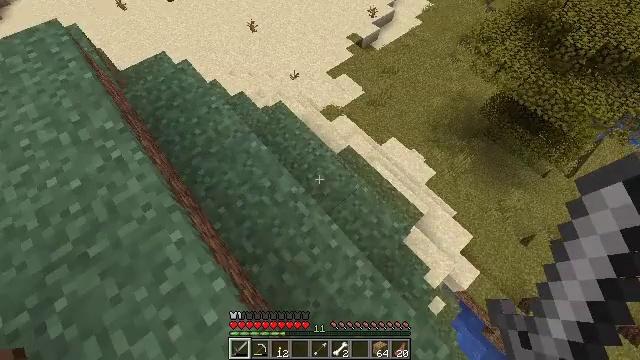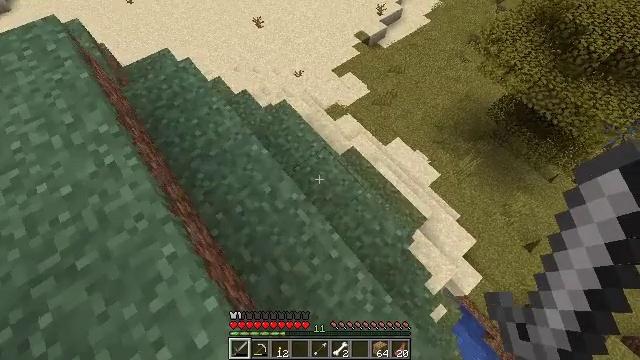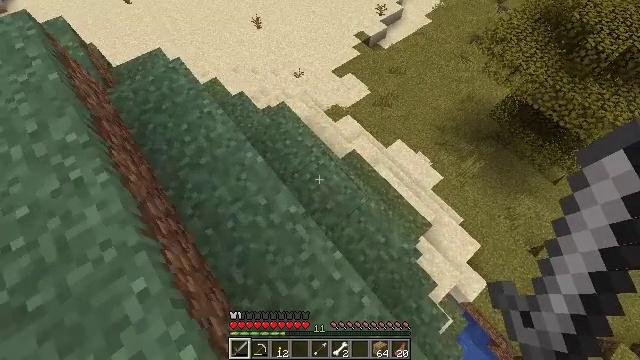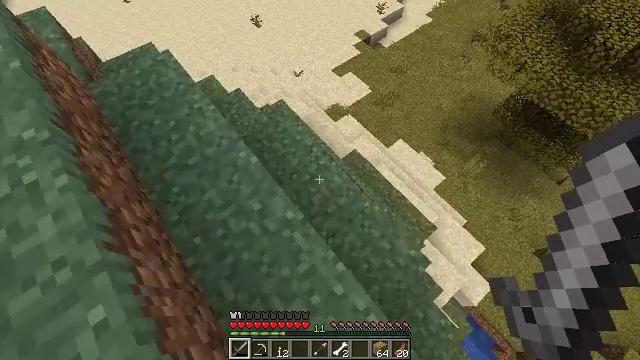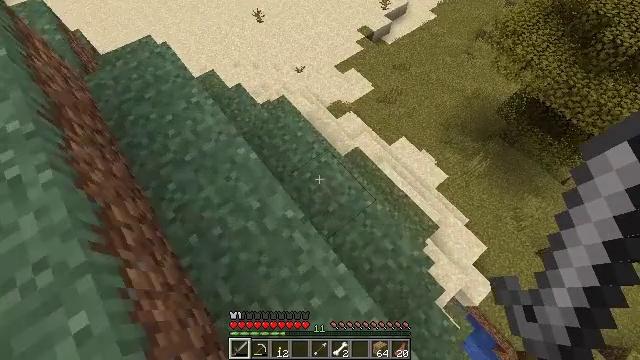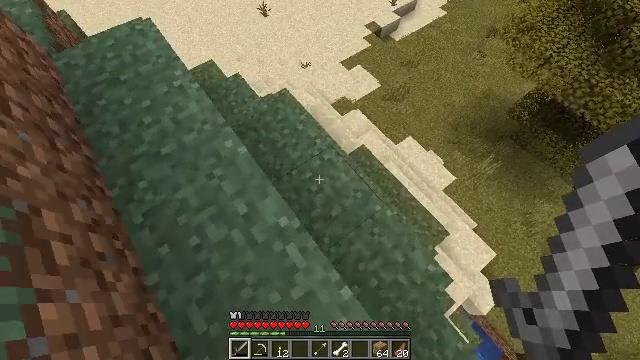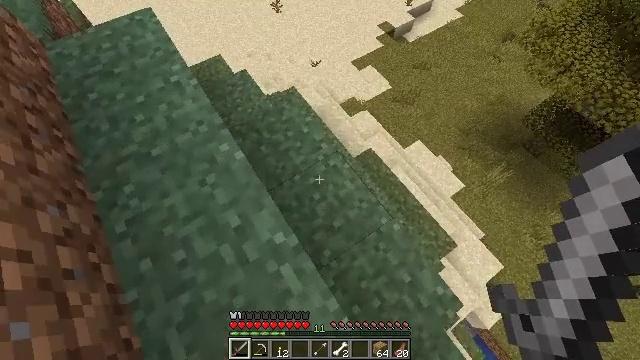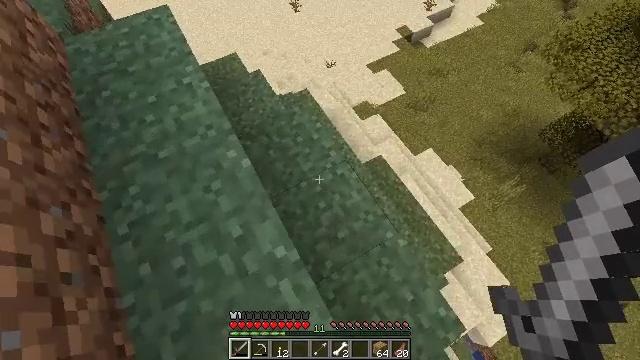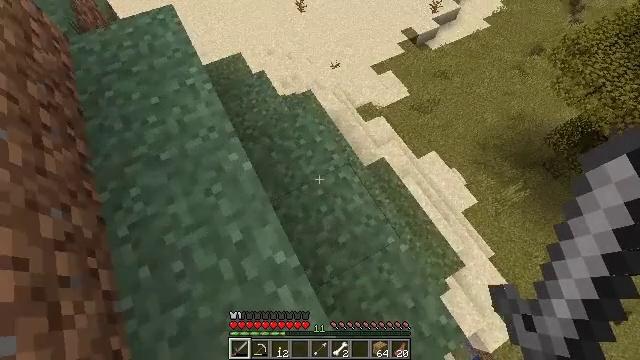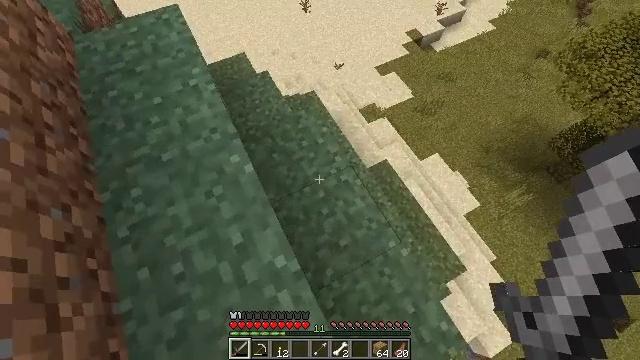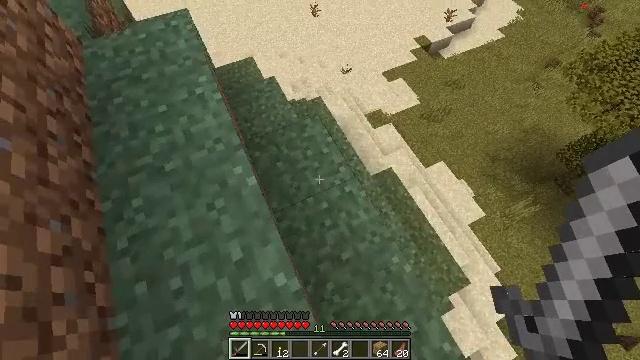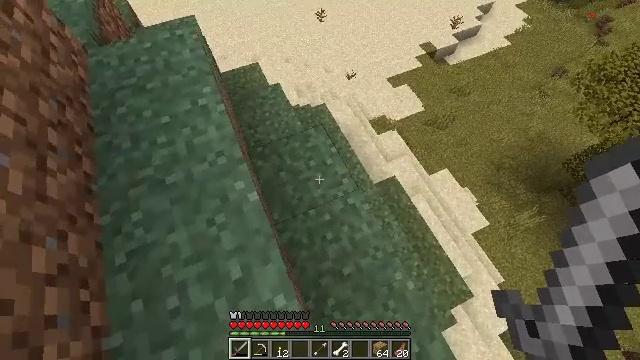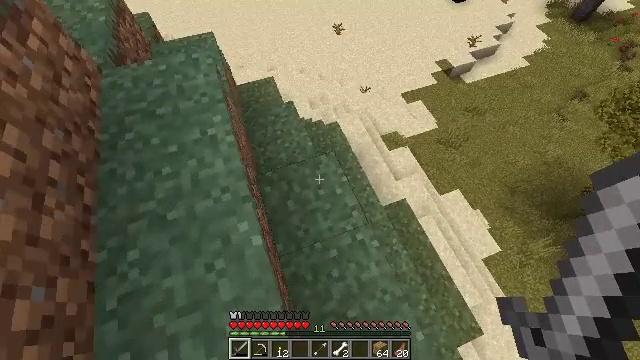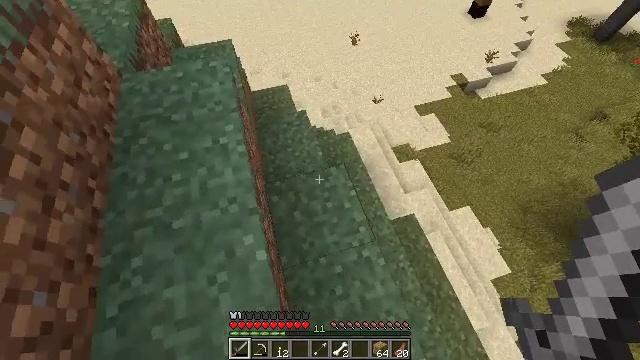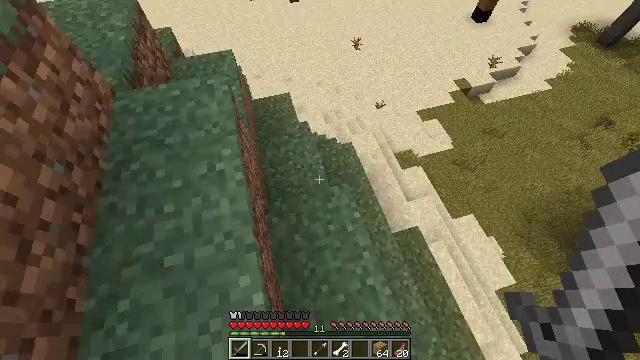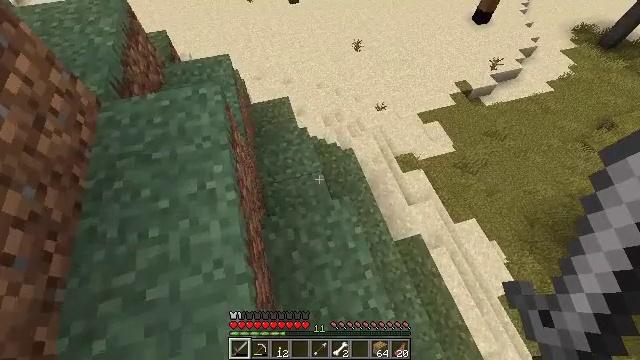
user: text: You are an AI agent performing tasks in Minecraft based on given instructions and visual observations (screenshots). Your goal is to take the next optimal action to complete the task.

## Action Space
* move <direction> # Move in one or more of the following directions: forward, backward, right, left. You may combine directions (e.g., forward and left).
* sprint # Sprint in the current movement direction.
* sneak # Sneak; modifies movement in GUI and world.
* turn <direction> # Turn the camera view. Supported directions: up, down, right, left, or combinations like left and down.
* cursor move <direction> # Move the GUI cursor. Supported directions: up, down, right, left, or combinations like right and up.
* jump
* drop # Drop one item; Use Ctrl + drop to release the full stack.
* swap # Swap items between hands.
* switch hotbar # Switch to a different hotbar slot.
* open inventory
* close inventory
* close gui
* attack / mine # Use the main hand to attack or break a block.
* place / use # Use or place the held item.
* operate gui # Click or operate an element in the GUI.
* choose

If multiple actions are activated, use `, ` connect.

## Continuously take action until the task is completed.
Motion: motion action
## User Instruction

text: Turn raw mutton into cooked mutton in the furnace.
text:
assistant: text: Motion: move forward, turn left
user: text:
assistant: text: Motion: move forward
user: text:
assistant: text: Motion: move forward
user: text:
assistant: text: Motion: move forward
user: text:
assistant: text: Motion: turn left
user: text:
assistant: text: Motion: turn left
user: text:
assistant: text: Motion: turn left
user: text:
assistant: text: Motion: turn left
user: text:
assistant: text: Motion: turn left
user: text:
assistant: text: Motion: move forward, turn left
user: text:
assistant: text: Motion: move forward, turn left
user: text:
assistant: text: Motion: move forward, turn left and up
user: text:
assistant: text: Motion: move forward, turn left and up
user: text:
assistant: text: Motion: move forward
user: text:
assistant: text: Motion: move forward
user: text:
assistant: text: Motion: move forward
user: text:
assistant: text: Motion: move forward
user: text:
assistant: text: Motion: move forward
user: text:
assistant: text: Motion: move forward, turn left
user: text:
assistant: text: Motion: move forward, turn left and up
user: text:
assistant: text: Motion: move forward, turn left and up
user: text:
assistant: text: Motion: move forward, turn left
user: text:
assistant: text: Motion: move forward
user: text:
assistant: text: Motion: move forward
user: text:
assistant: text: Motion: move forward, turn right
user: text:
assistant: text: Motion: move forward, turn right and down
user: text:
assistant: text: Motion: move forward, turn right and down
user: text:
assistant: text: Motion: move forward, turn right and down
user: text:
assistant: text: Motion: move forward, turn right and down
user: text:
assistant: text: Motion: move forward